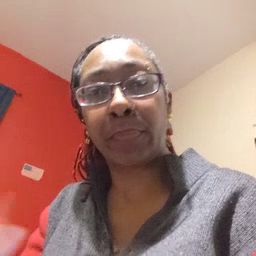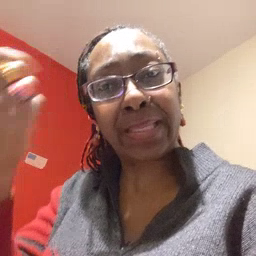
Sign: because